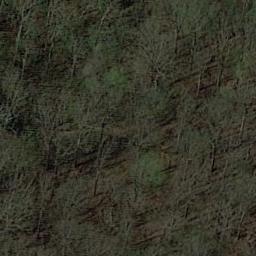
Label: forest